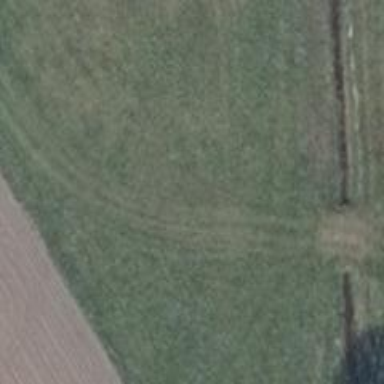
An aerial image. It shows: Grassy track.